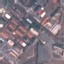
Land use / land cover: Industrial